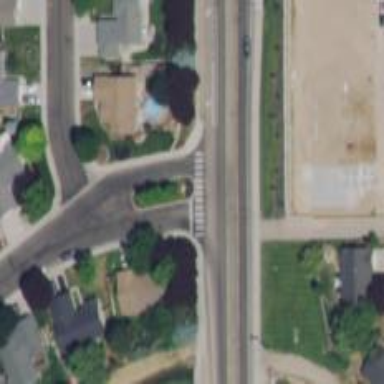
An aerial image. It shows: Marked road crossing.